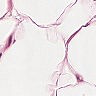
Metastatic tissue present: no